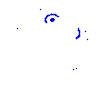
Particle: proton